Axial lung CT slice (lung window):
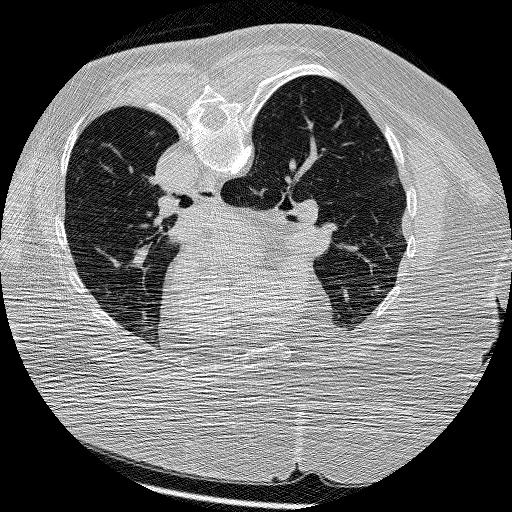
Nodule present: no